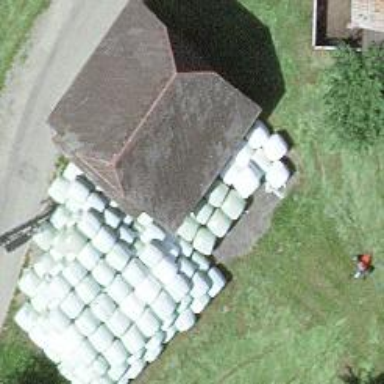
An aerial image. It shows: Barn.